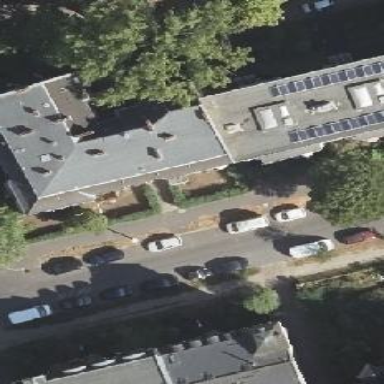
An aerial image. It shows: View of apartment building.